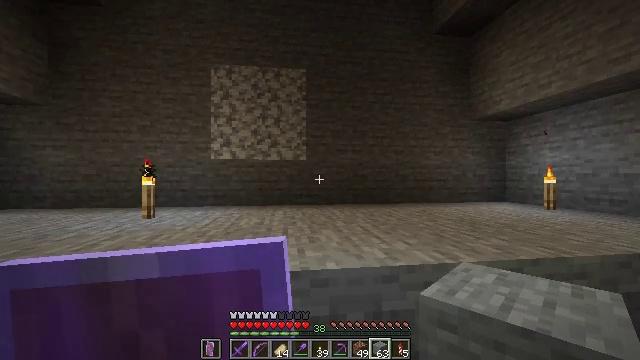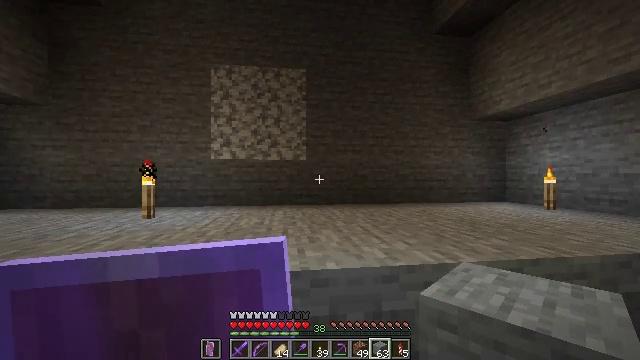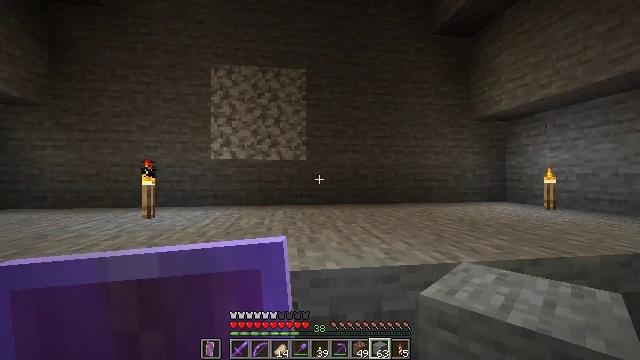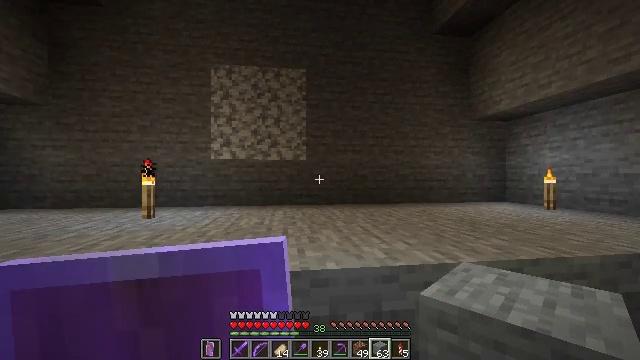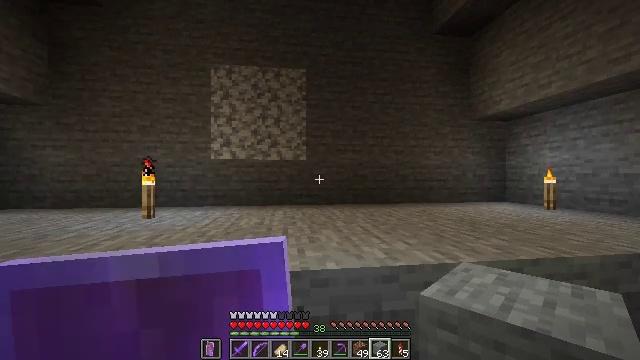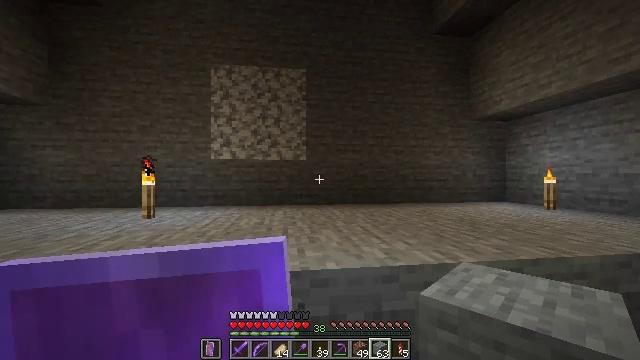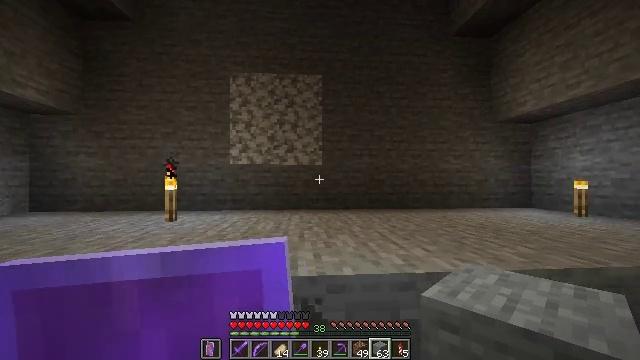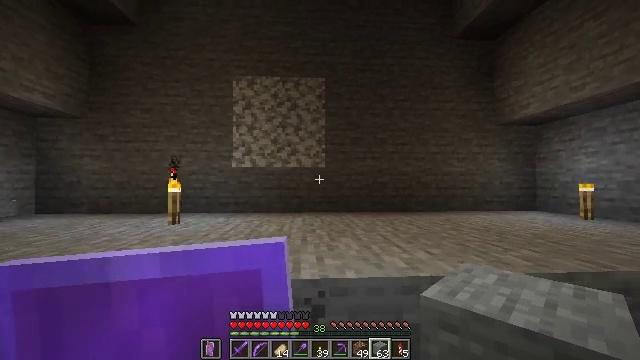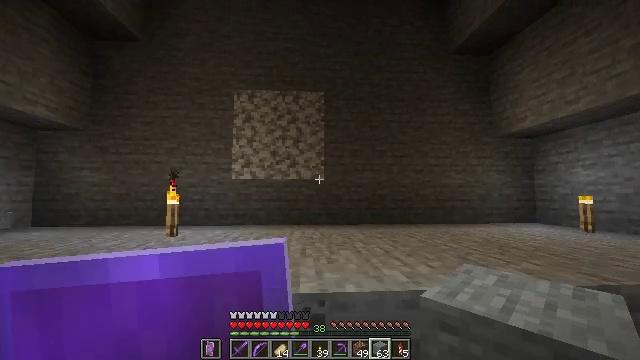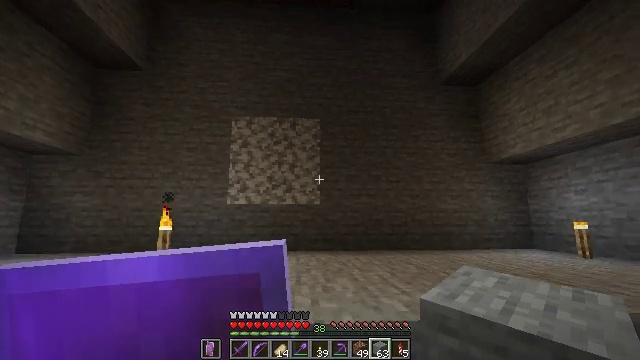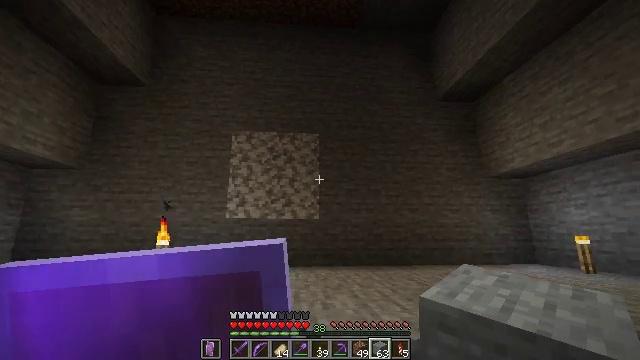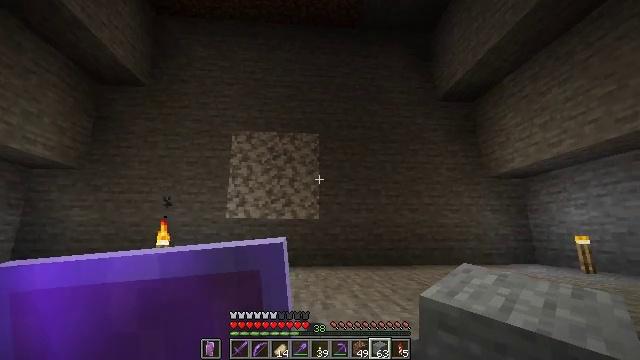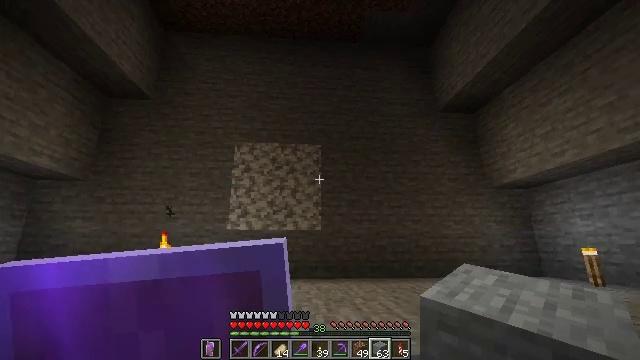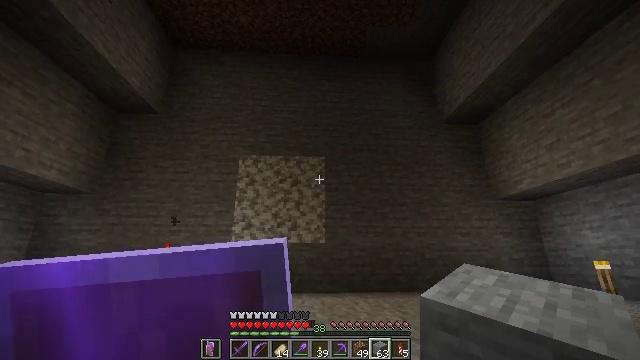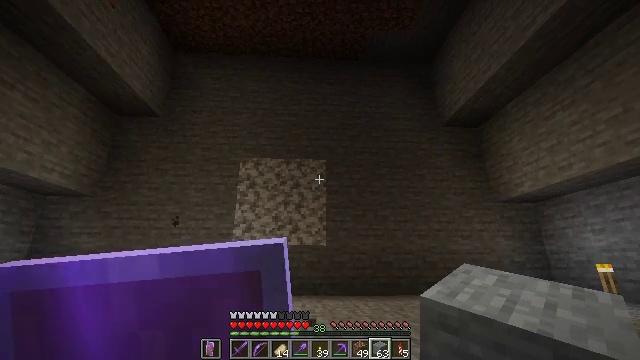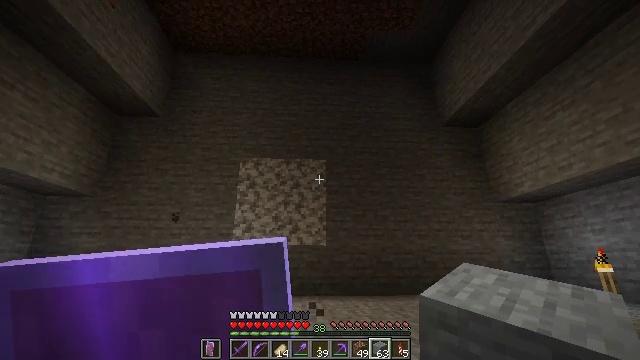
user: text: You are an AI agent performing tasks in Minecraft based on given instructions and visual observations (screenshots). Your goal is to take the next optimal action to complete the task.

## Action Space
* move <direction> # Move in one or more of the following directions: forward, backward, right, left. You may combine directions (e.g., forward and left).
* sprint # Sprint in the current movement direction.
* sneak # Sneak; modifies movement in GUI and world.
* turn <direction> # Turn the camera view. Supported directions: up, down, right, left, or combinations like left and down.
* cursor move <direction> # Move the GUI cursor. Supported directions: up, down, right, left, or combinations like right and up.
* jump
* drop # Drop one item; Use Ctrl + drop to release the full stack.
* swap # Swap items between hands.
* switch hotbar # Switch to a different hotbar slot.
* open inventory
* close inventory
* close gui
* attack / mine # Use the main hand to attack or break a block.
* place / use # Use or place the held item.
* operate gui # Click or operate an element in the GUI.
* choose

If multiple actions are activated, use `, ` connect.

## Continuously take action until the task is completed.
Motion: motion action
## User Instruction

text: Collect stone from the mine.
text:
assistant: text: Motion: no_op
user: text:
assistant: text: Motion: no_op
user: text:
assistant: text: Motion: no_op
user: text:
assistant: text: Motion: no_op
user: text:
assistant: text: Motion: no_op
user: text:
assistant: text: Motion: turn left and up
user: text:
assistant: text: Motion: no_op
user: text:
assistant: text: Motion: turn up
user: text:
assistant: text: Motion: turn up
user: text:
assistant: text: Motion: turn up
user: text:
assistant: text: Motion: no_op
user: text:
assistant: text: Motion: turn up
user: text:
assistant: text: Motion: turn up
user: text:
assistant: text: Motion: no_op
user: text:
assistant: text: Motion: no_op
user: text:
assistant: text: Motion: no_op
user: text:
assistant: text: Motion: no_op
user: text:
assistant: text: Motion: no_op
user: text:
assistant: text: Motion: no_op
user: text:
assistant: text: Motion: no_op
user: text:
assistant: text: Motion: no_op
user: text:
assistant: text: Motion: no_op
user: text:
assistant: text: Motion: no_op
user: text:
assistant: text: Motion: no_op
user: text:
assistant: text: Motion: no_op
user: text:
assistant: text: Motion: no_op
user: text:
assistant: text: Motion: no_op
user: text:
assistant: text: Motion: no_op
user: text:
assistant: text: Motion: no_op
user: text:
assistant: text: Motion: no_op